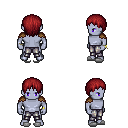
a pixel art fantasy rpg character, male body template, dark elf, purple skin, leather shoulder armor, metal pants, brunette plain hairstyle, bracelets, white slippers, four views (front, back, left, right), 2x2 character sprite sheet, small pixel art, hard edges, no anti-aliasing